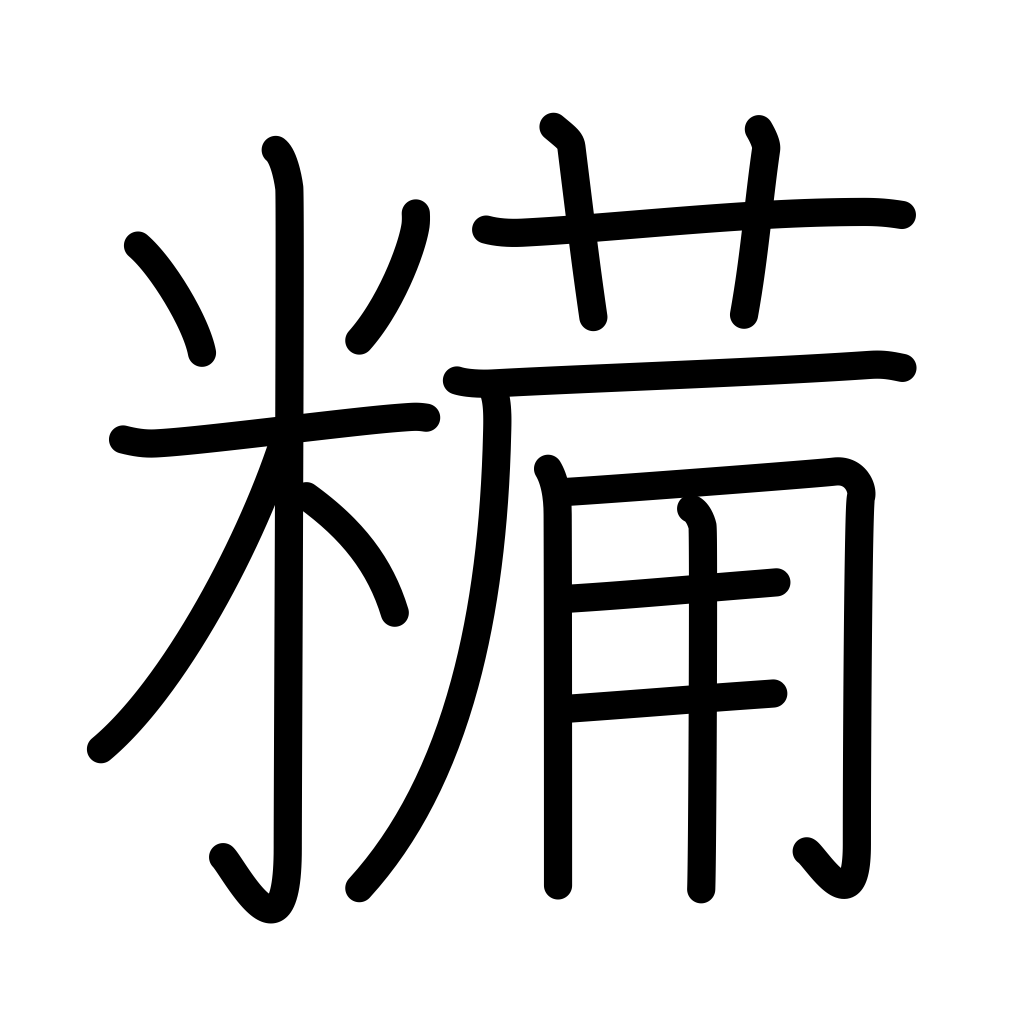
Meaning: dried boiled rice